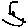
Label: smiley face